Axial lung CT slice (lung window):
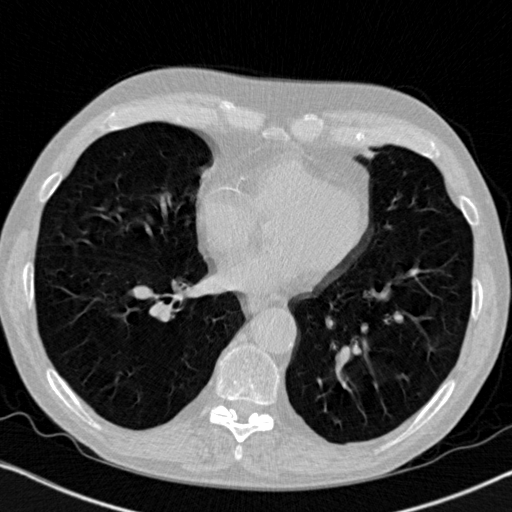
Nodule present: no